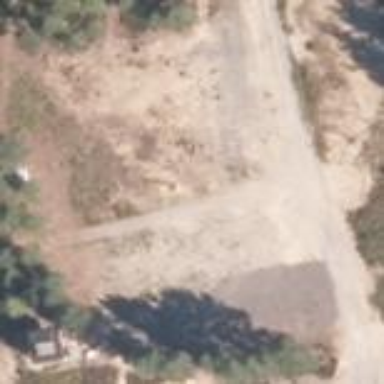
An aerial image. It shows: Unpaved parking area.